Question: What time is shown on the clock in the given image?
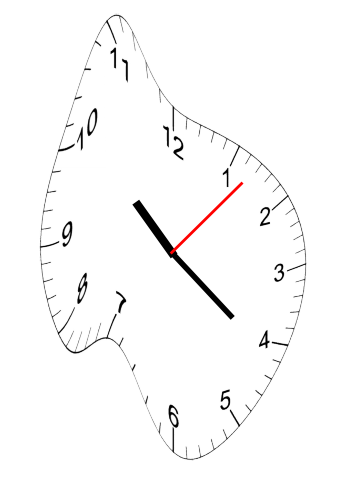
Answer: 10:21:07